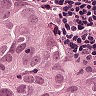
Metastatic tissue present: yes